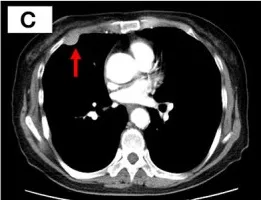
Computed tomography scan or magnetic resonance imaging scan before.
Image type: radiology (ct)